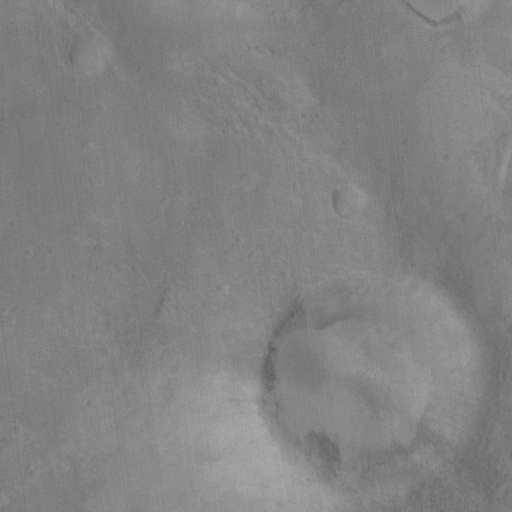
Classes present: Background